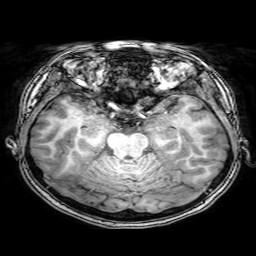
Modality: T1w
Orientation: coronal
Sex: female
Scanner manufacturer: philips
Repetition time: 0.008135 s
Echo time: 0.00372 s